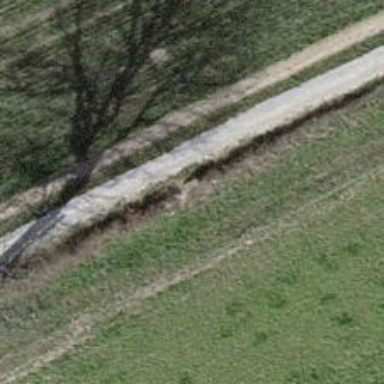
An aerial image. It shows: Brown bench in the vicinity.